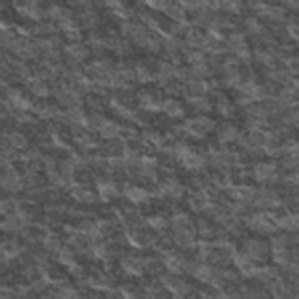
Label: frost